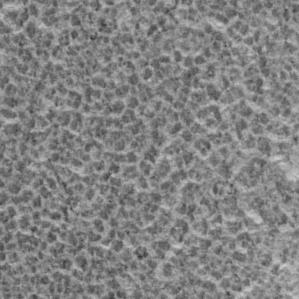
Label: frost